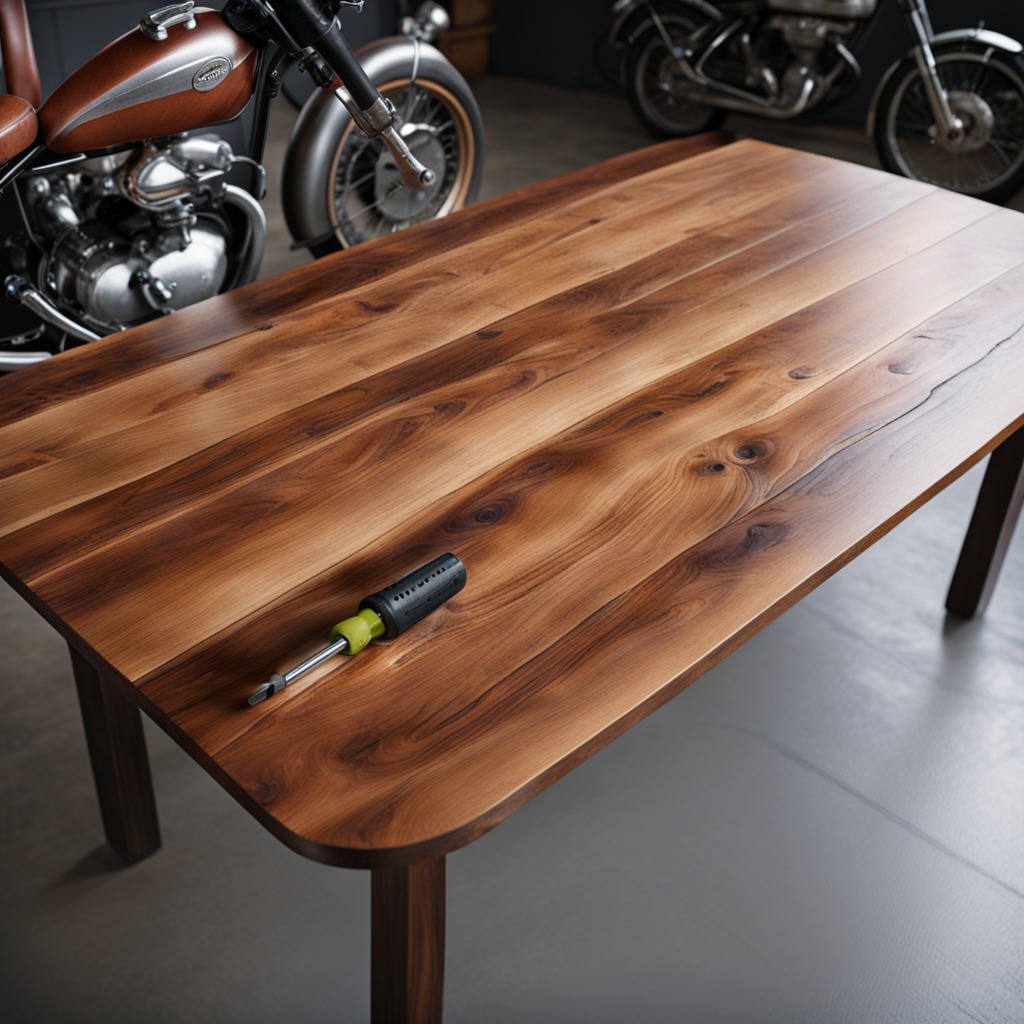
A screwdriver lies on the wooden table in a vintage motorcycle garage.